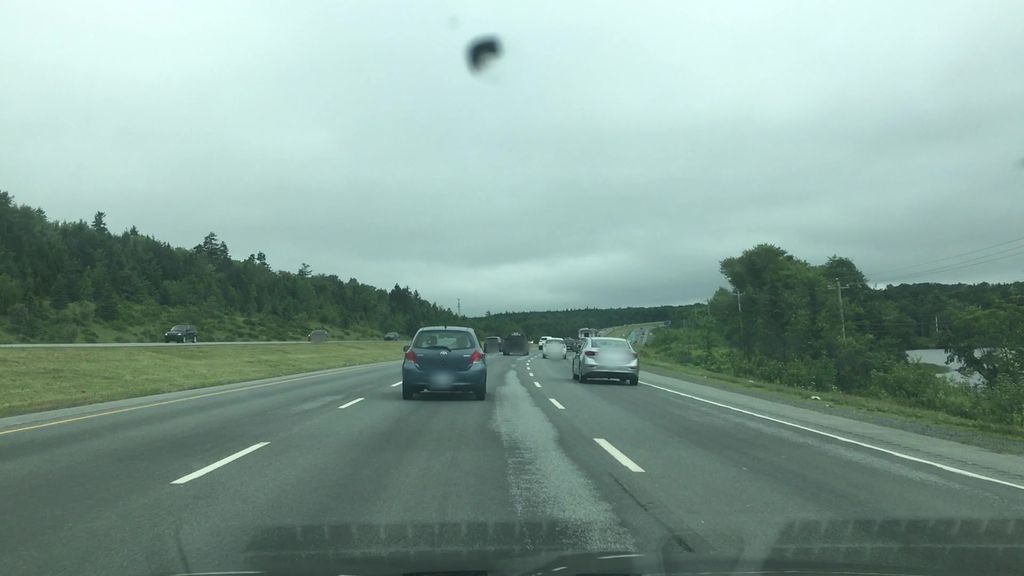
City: halifax